Question: Some apps have its custom share list instead of Android default.It's something like this:

How to retrieve apps with 'send' intentfilter?
There's not some intent method that retrieves app list.
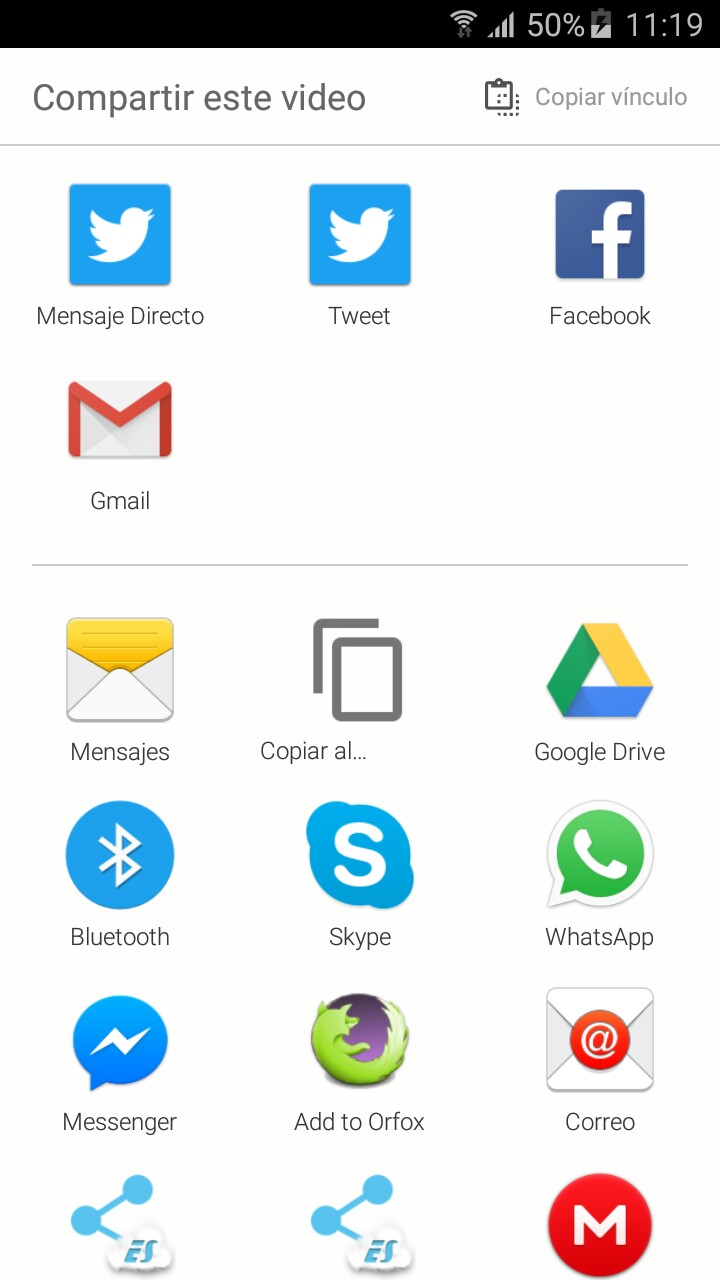
Answer: You can use <URL> to get this list of activities.
> Retrieve all activities that can be performed for the given intent.
For sharing plain text just do something like
'''
Intent intent = new Intent(android.content.Intent.ACTION_SEND)
.putExtra(Intent.EXTRA_SUBJECT, "Subject of share")
.putExtra(Intent.EXTRA_TEXT, "Some text here")
.setType("text/plain");
List<ResolveInfo> shareWith = getPackageManager().queryIntentActivities(intent, 0);
'''
For other data types you only need to adapt your intent of <URL>.